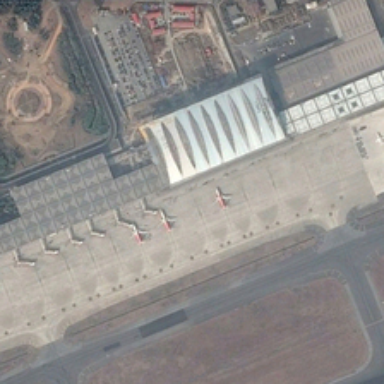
Several planes are parked near a large building in an airport .